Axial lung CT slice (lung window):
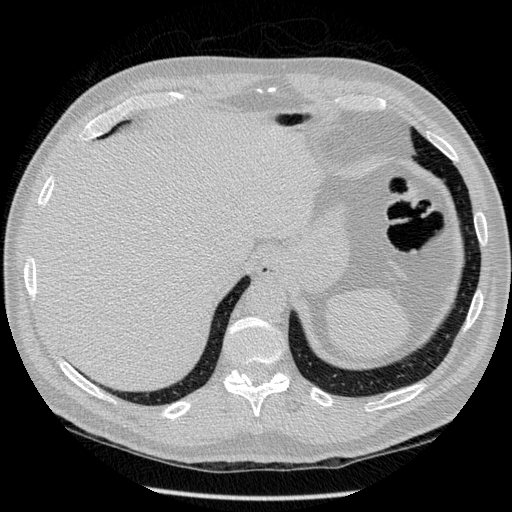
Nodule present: no